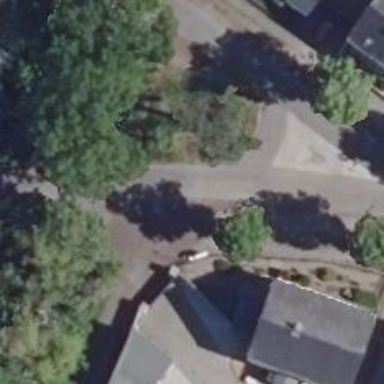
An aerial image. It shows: Residential road with sidewalk on the left.